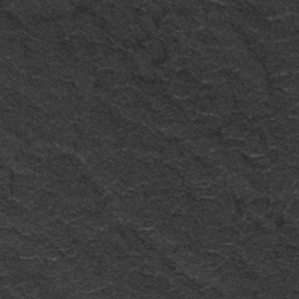
Label: frost